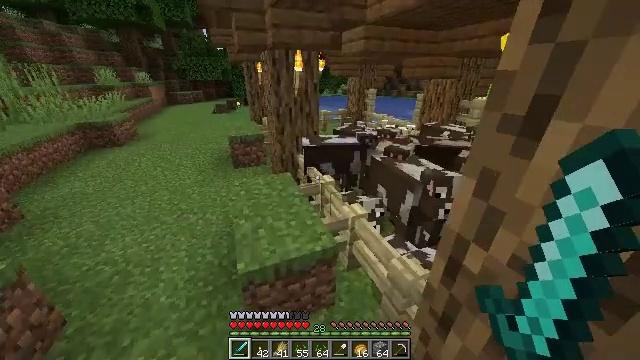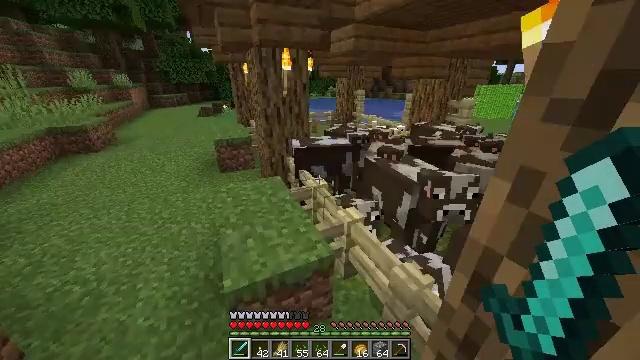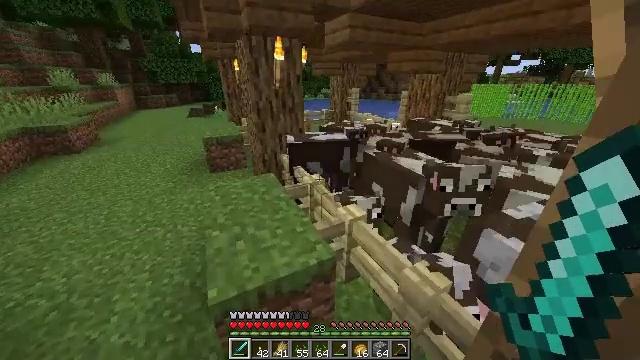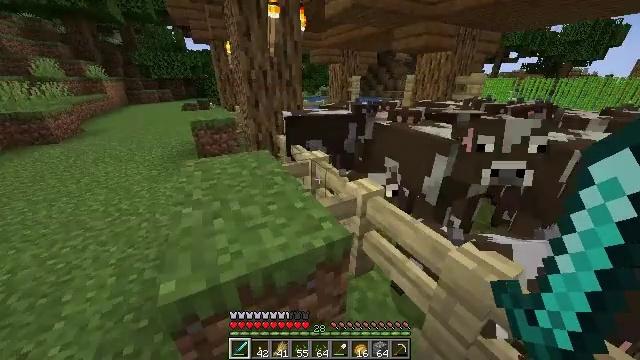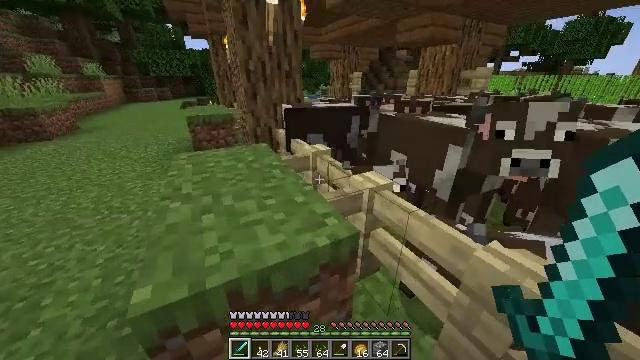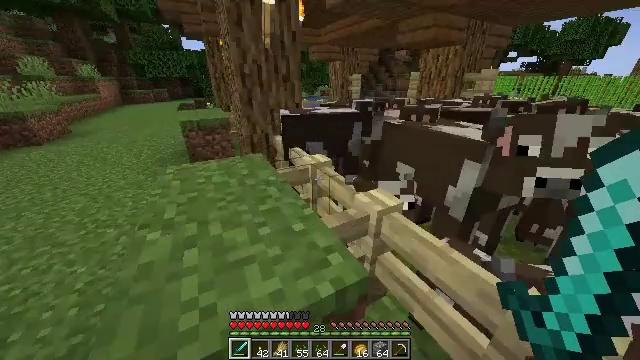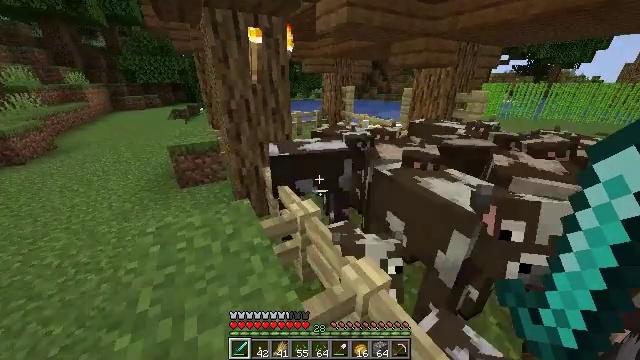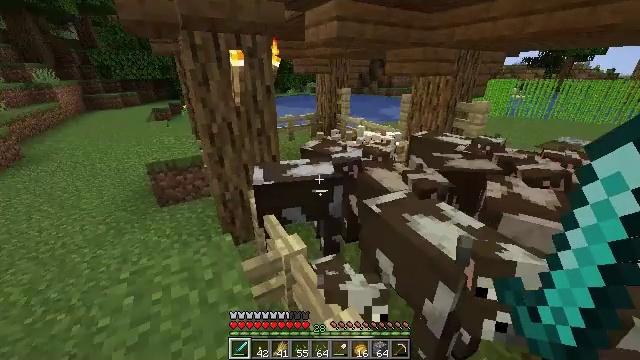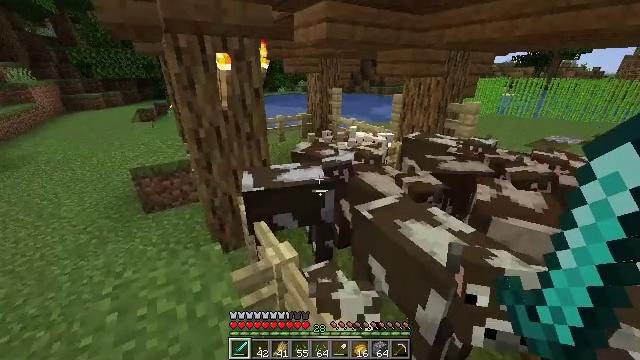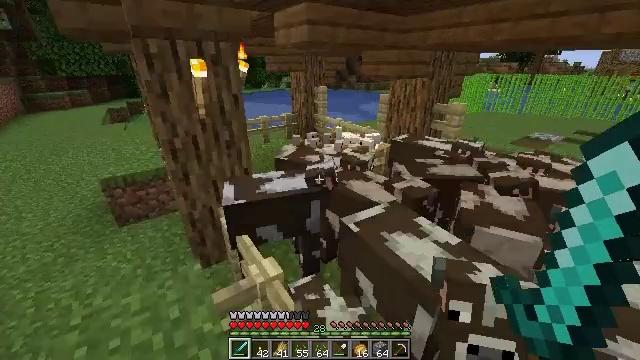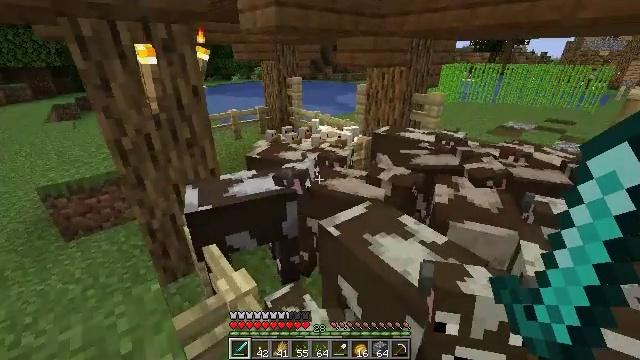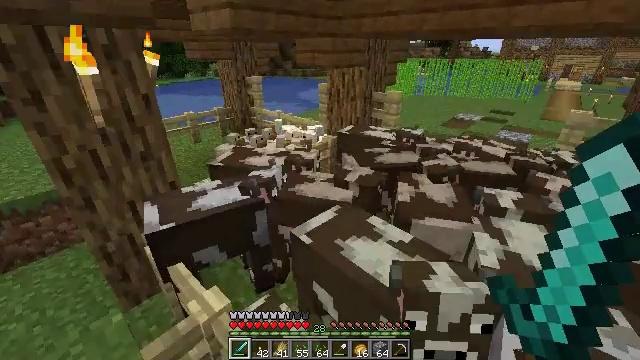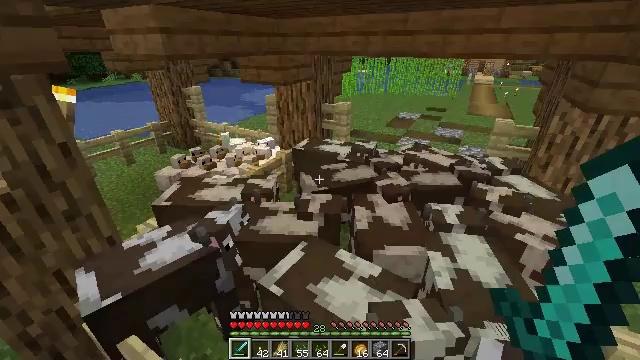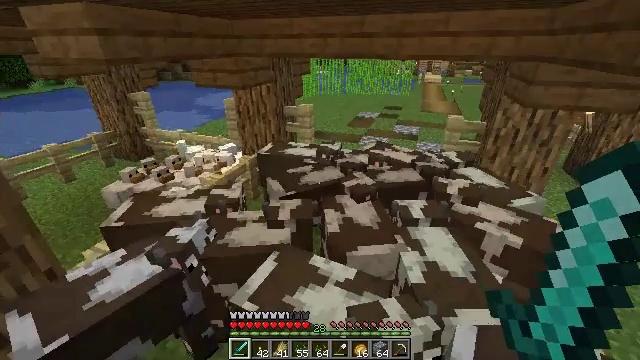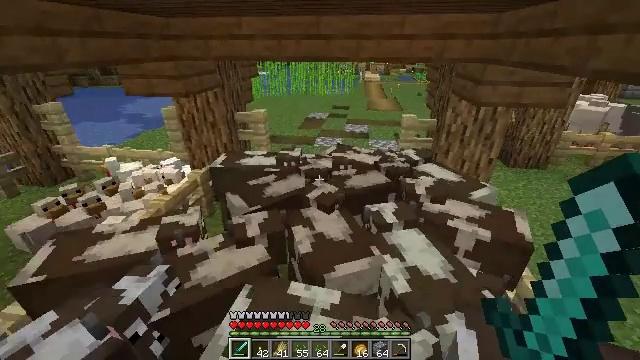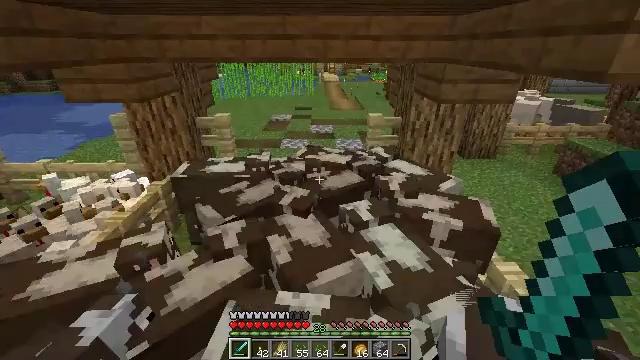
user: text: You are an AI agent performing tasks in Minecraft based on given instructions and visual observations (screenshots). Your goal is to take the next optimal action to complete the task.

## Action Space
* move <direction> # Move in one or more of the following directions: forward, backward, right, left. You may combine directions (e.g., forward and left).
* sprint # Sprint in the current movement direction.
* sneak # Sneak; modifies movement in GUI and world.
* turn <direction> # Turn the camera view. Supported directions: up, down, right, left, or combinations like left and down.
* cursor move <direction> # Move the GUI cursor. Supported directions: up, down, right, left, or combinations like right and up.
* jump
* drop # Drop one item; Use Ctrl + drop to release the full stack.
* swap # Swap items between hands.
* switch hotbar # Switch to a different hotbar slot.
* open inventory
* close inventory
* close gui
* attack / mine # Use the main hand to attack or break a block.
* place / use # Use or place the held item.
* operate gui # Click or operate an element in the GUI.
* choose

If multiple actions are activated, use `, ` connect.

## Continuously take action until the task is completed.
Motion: motion action
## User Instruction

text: Put a potato in the furnace to craft a baked potato.
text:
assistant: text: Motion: move forward, turn right
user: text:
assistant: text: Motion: move forward, turn right
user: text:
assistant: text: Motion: move forward
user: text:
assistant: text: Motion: move forward, jump
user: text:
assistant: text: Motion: move forward, jump
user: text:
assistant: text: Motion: move forward and move left, turn right, jump
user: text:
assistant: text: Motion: move forward and move left, jump
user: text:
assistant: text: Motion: move forward and move left, turn right, jump
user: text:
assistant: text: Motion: move forward and move left, turn right, jump
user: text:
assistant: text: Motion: move forward and move left, turn right and down, jump
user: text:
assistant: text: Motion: move forward and move left, turn right, jump
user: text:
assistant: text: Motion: move forward and move left, turn right, jump
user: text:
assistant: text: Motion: move forward and move left, turn right
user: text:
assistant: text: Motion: move forward and move left, turn right
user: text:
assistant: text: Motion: move left, turn right
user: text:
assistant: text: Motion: turn right
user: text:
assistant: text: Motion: turn right
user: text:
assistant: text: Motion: no_op
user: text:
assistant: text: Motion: no_op
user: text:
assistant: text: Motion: no_op
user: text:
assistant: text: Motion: no_op
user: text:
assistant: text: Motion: no_op
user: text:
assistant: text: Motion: turn right and down
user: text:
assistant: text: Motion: turn right and down
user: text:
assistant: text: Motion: turn right and down
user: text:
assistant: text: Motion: no_op
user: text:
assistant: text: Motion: turn right
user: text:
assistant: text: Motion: no_op
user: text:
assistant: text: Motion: turn right and down
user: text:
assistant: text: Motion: turn down